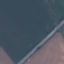
Label: Highway